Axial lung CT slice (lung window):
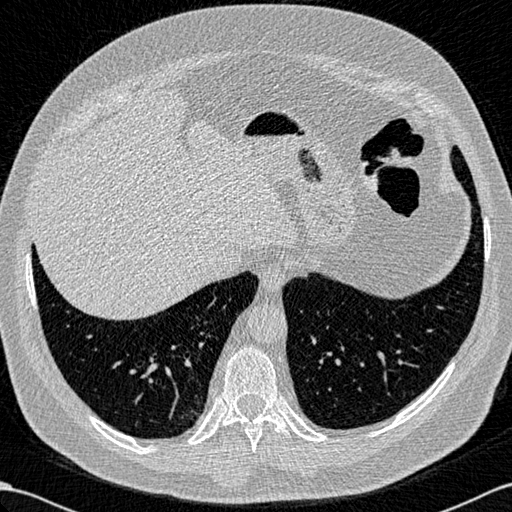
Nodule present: no